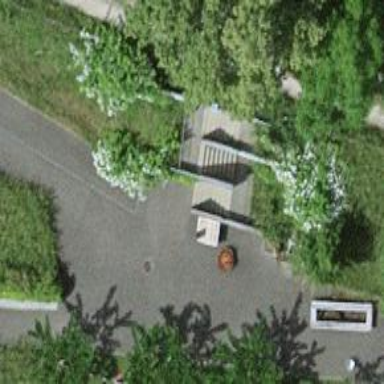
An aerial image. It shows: Road with steps.